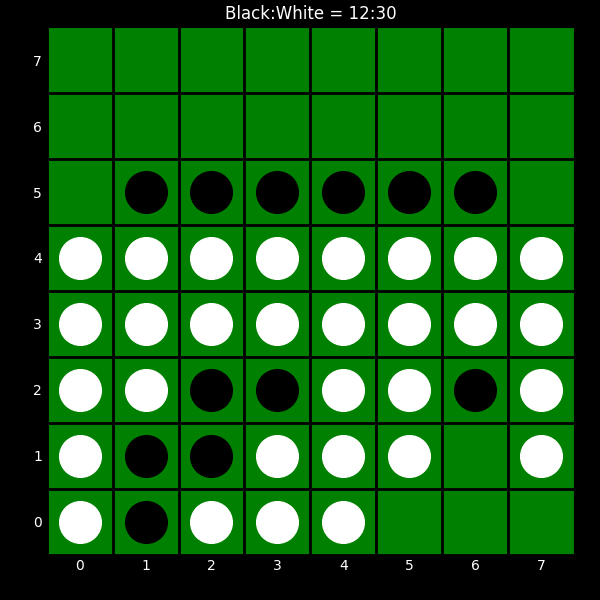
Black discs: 12
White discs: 30